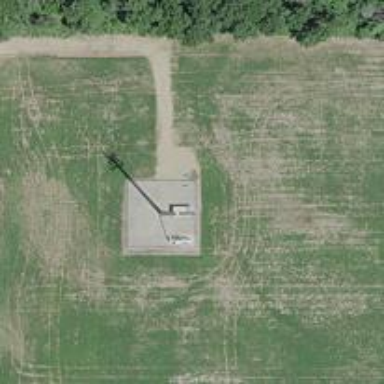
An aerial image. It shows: Communication mast tower.